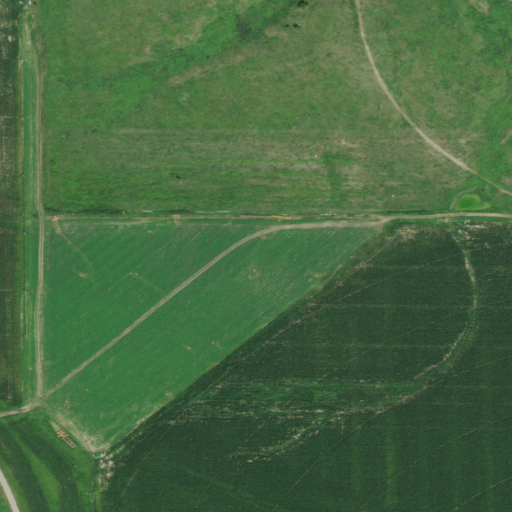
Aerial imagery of valley in Nebraska named Round Valley containing cultivated crops, grassland, and open development